Question: I have implement gmail oAuth in my application, everything works okay.
question is how can i change the image for login button for the gmail account.
I want to make it like Stack overflow.
my code is as below, and i am not able to find how can i change the button given by google for oAuth.
'''
<script type="text/javascript">
google.load("identitytoolkit", "1.0", { packages: ["ac"] });
</script>
<script type="text/javascript">
$(function () {
window.google.identitytoolkit.setConfig({
developerKey: '<%=ConfigurationManager.AppSettings["developerKey"].ToString() %>',
companyName: '<%=ConfigurationManager.AppSettings["companyName"].ToString() %>',
callbackUrl: '<%=ConfigurationManager.AppSettings["weburl"].ToString() %>' + "ResultGmail.aspx",
realm: "",
userStatusUrl: '<%=ConfigurationManager.AppSettings["weburl"].ToString() %>' + "Login.aspx",
loginUrl: '<%=ConfigurationManager.AppSettings["weburl"].ToString() %>' + "Login.aspx",
signupUrl: '<%=ConfigurationManager.AppSettings["weburl"].ToString() %>' + "ResultGmail.aspx",
homeUrl: '<%=ConfigurationManager.AppSettings["weburl"].ToString() %>' + "Default.aspx",
logoutUrl: '<%=ConfigurationManager.AppSettings["weburl"].ToString() %>' + "Default.aspx",
language: "en",
idps: ["Gmail"],
tryFederatedFirst: true,
useCachedUserStatus: false
});
$("#navbar").accountChooser();
});
</script>
'''

Does this make sense, please let me know if need more detail.
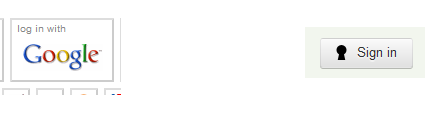
Answer: I am not sure what you mean by the Oauth button give by Google? if you want to get the login screen same as the OAuth is using here is the one which use java-script to send user to OpenID system.
Stack overflow do not use OAuth but it uses Open-ID protocol to let user login using any open-ID provider.
here is the project link which uses same login screen as Stack overflow use and if you want only the images and screen layout can use that portion
<URL>